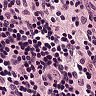
Metastatic tissue present: no